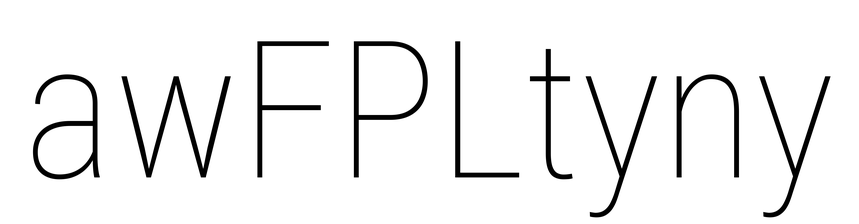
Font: Roboto_Condensed_Thin